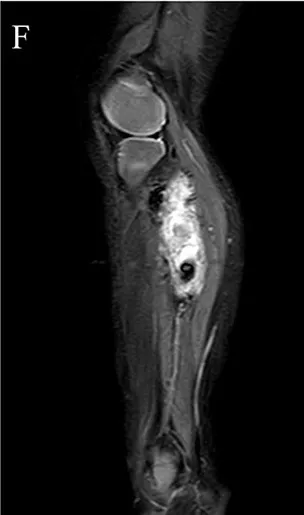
MRI revealing a massive vascular tumor with surrounding soft tissue hyperplasia and involvement of the proximal fibular epiphyseal plate.
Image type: radiology (mri)